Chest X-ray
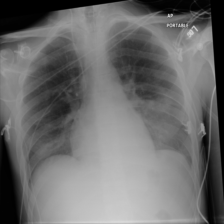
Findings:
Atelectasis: negative
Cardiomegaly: negative
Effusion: negative
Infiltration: positive
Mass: negative
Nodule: negative
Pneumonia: negative
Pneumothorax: negative
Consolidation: negative
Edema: negative
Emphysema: negative
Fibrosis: negative
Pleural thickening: negative
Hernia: negative